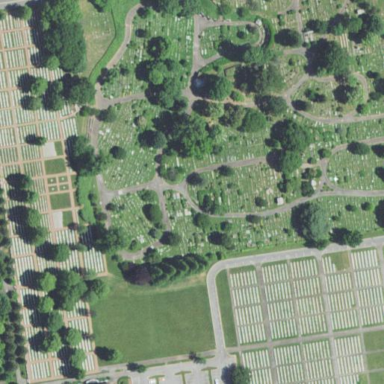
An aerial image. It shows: Cemetery.